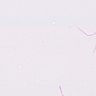
Metastatic tissue present: no